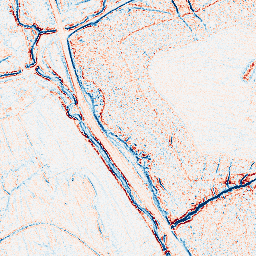
Category: edge_preserving
Decomposition family: anisotropic_diffusion
Decomposition parameters: iterations: 5
kappa: 10
gamma: 0.1
Upsampling method: edge_directed
Upsampling parameters: scale: 2
Upsampling scale: 2